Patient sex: M
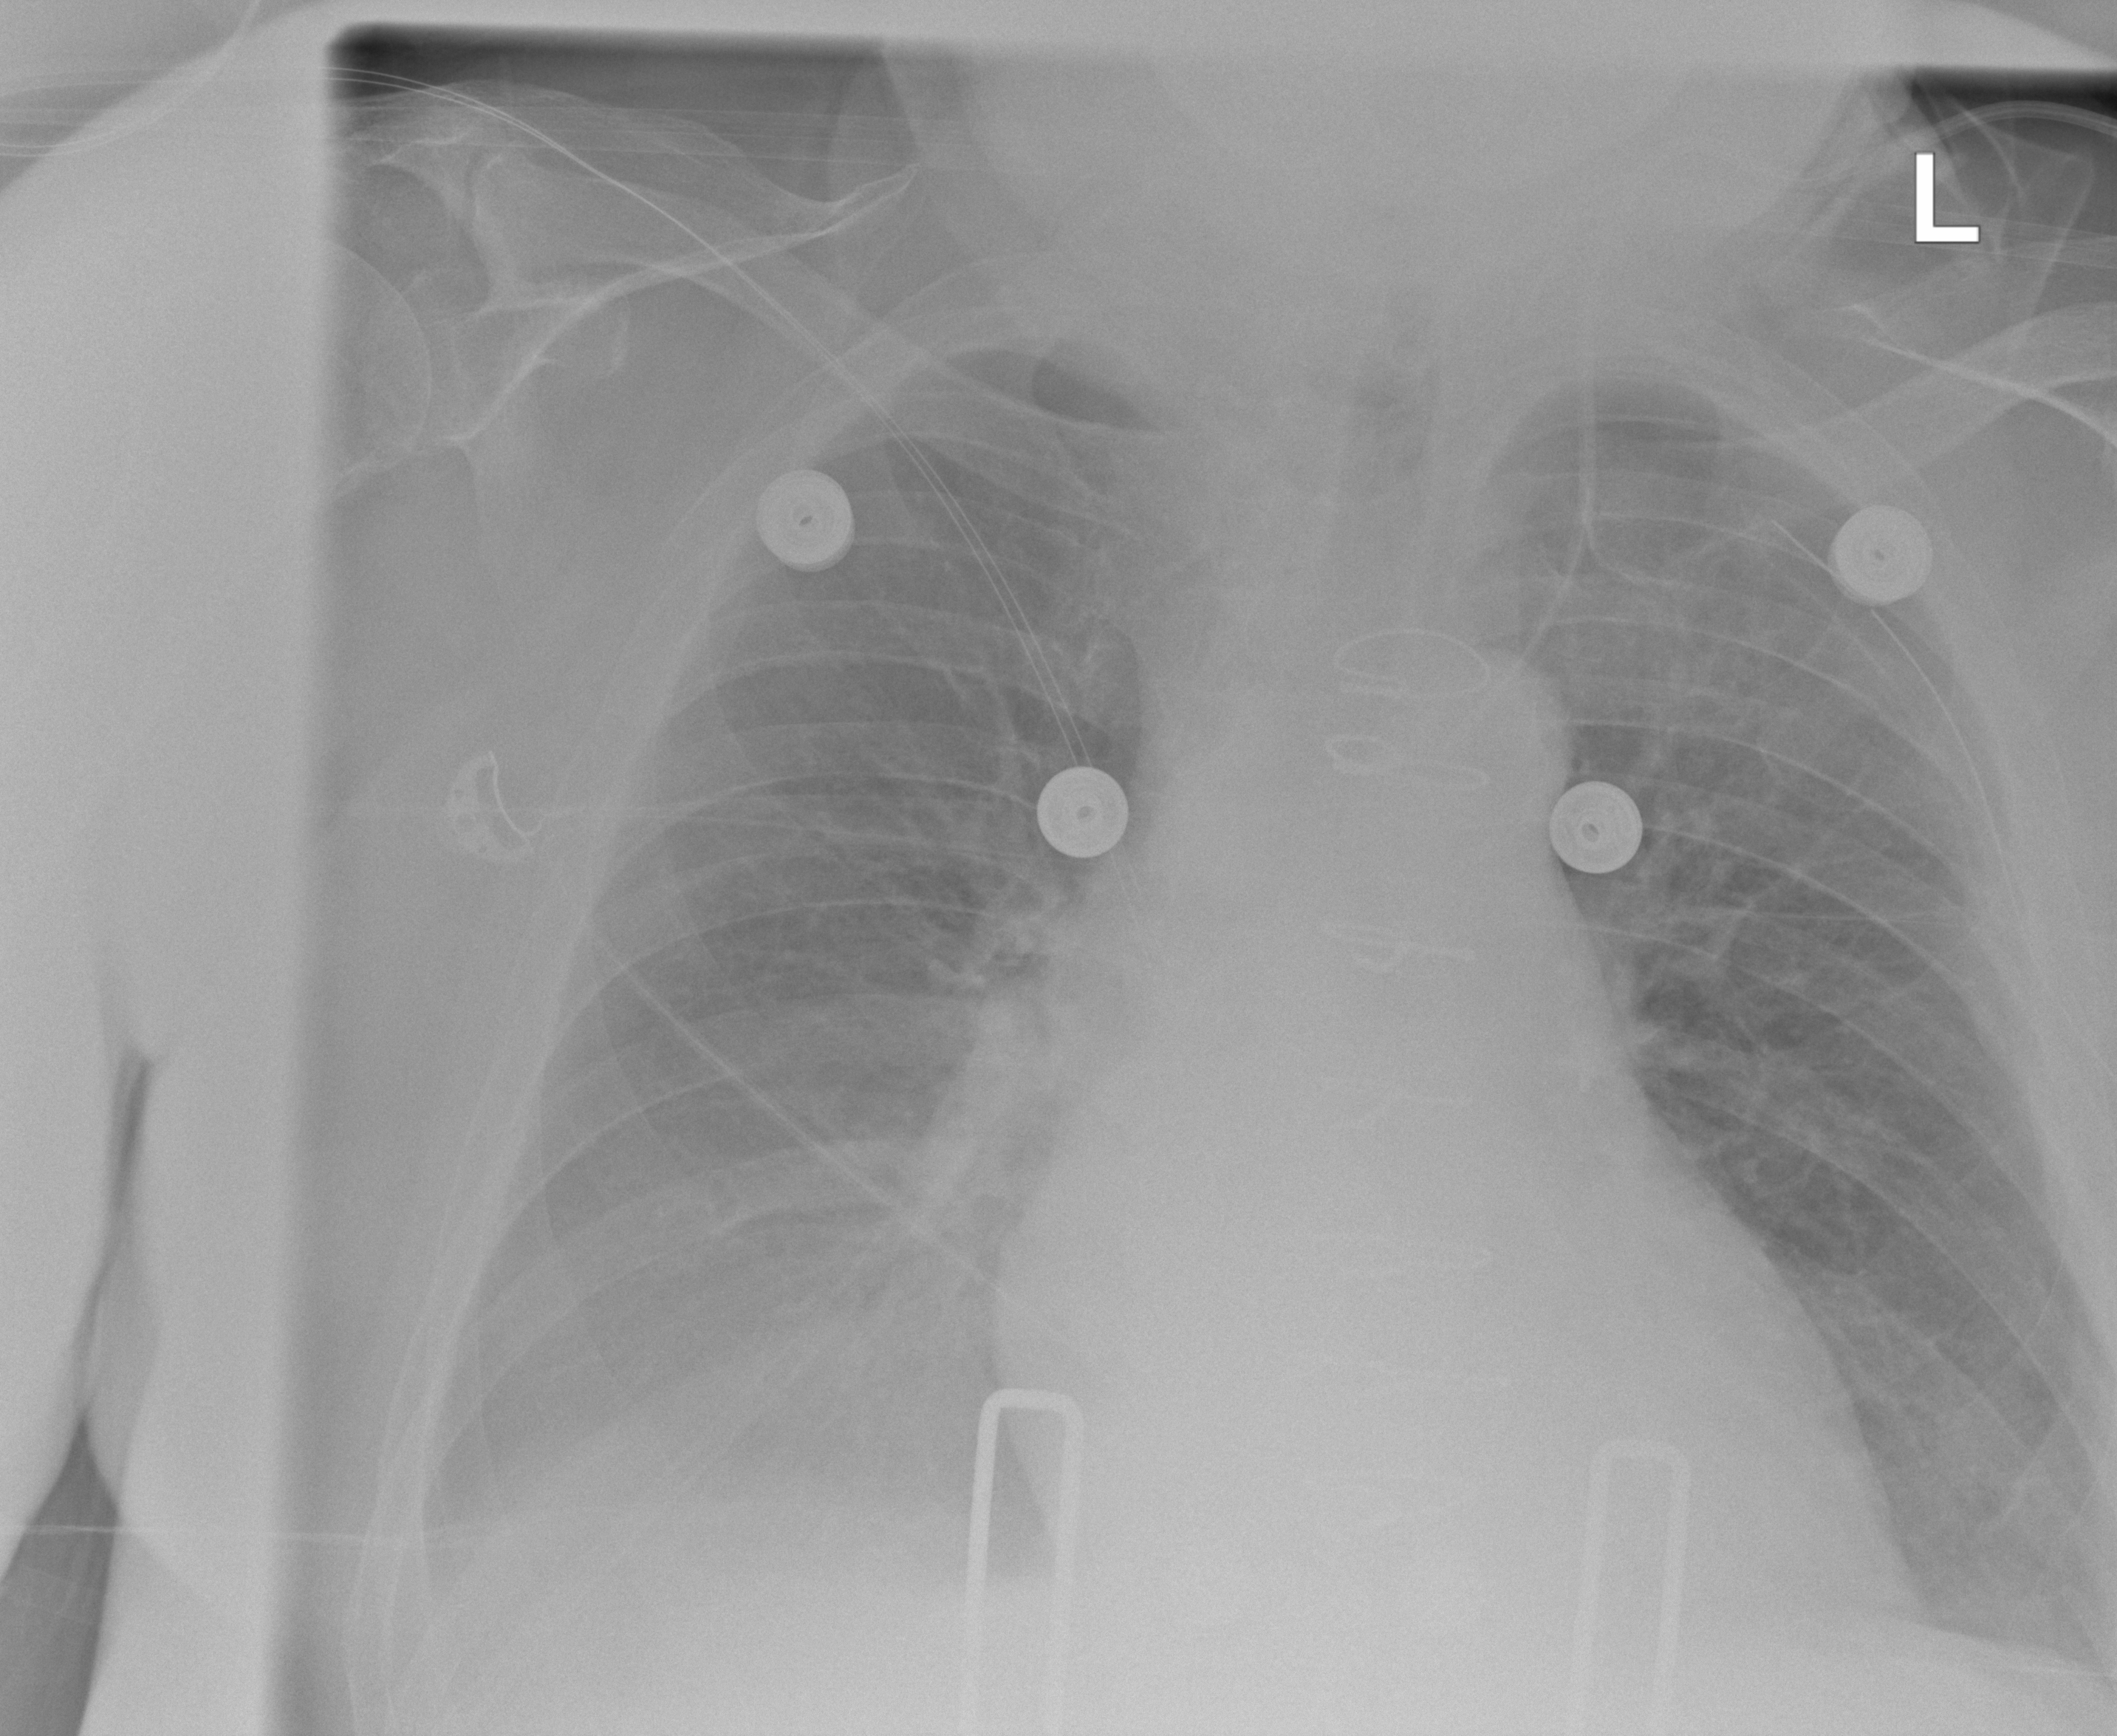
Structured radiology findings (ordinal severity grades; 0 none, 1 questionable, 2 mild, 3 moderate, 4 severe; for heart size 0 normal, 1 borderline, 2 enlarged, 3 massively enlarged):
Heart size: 2
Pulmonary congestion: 0
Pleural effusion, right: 3
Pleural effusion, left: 0
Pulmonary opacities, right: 0
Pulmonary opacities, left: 0
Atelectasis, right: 2
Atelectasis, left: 2